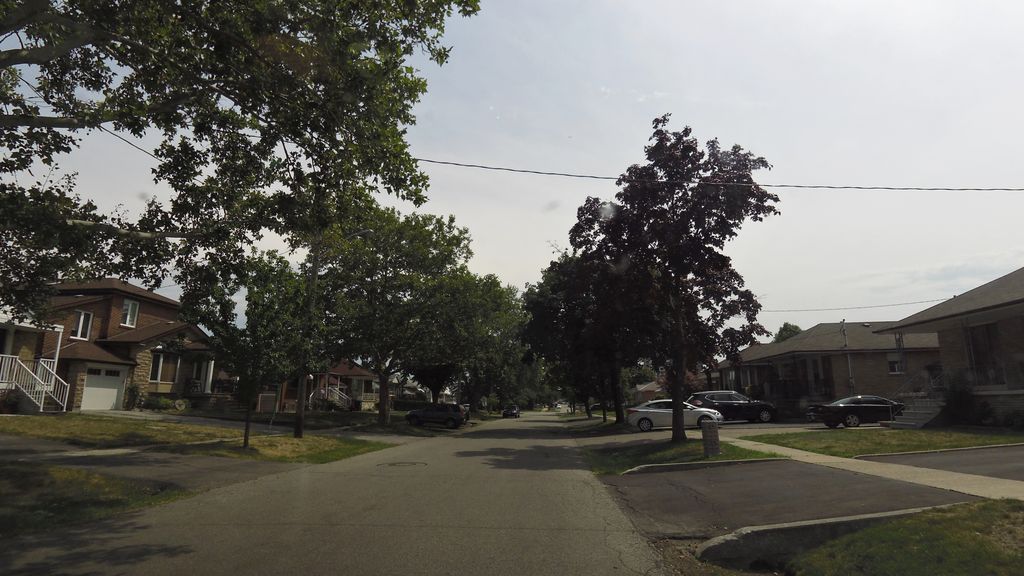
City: toronto